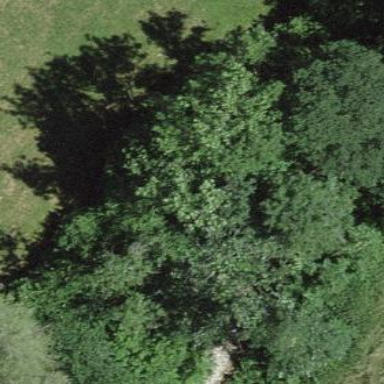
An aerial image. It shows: Forest area.